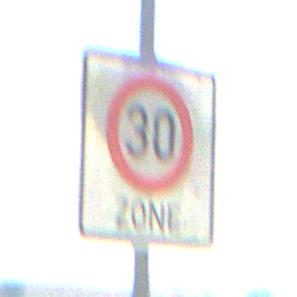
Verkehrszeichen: BeginnZone30
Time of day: Midday
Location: Outdoor (Nature)
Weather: PartlyCloudy
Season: Autumn
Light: Natural